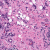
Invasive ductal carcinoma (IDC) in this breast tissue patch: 0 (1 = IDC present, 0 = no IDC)